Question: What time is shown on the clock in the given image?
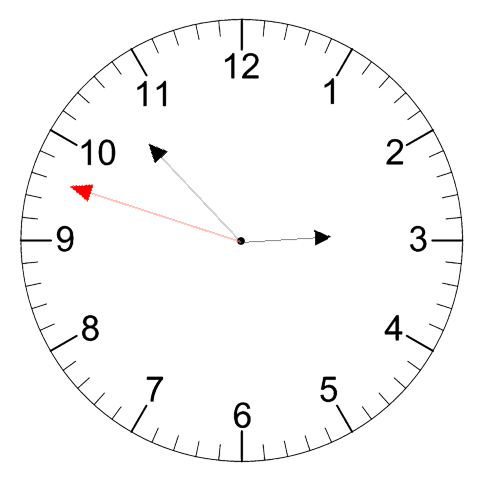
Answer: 02:52:48